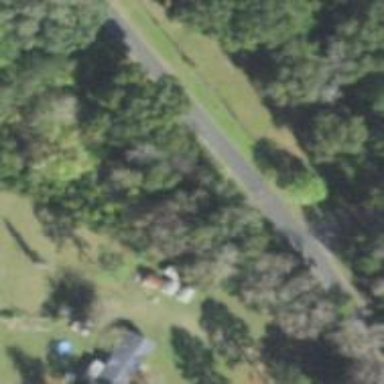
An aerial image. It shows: Abandoned road.